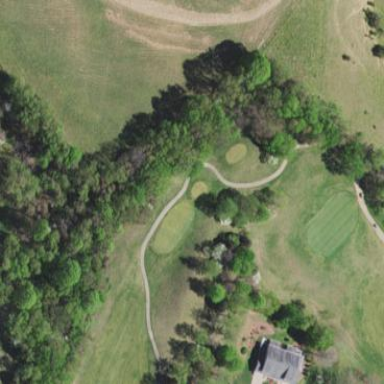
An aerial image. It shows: Grass area designated as golf tee.